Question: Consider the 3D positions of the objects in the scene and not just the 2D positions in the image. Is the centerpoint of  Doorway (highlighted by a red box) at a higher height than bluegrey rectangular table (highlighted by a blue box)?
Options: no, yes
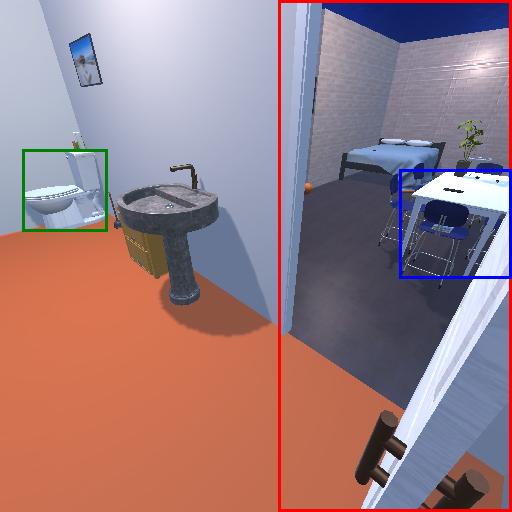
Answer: no